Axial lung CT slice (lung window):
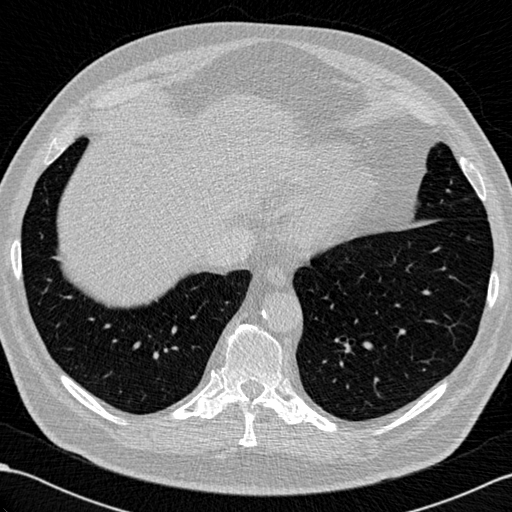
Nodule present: no